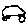
Label: car